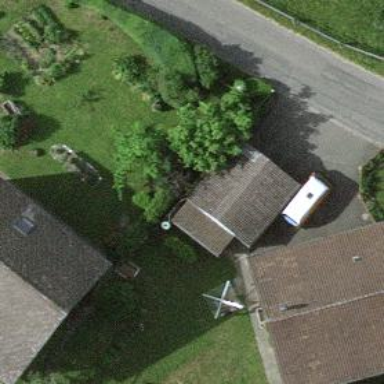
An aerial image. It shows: Garage.